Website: apple
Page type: billing-address
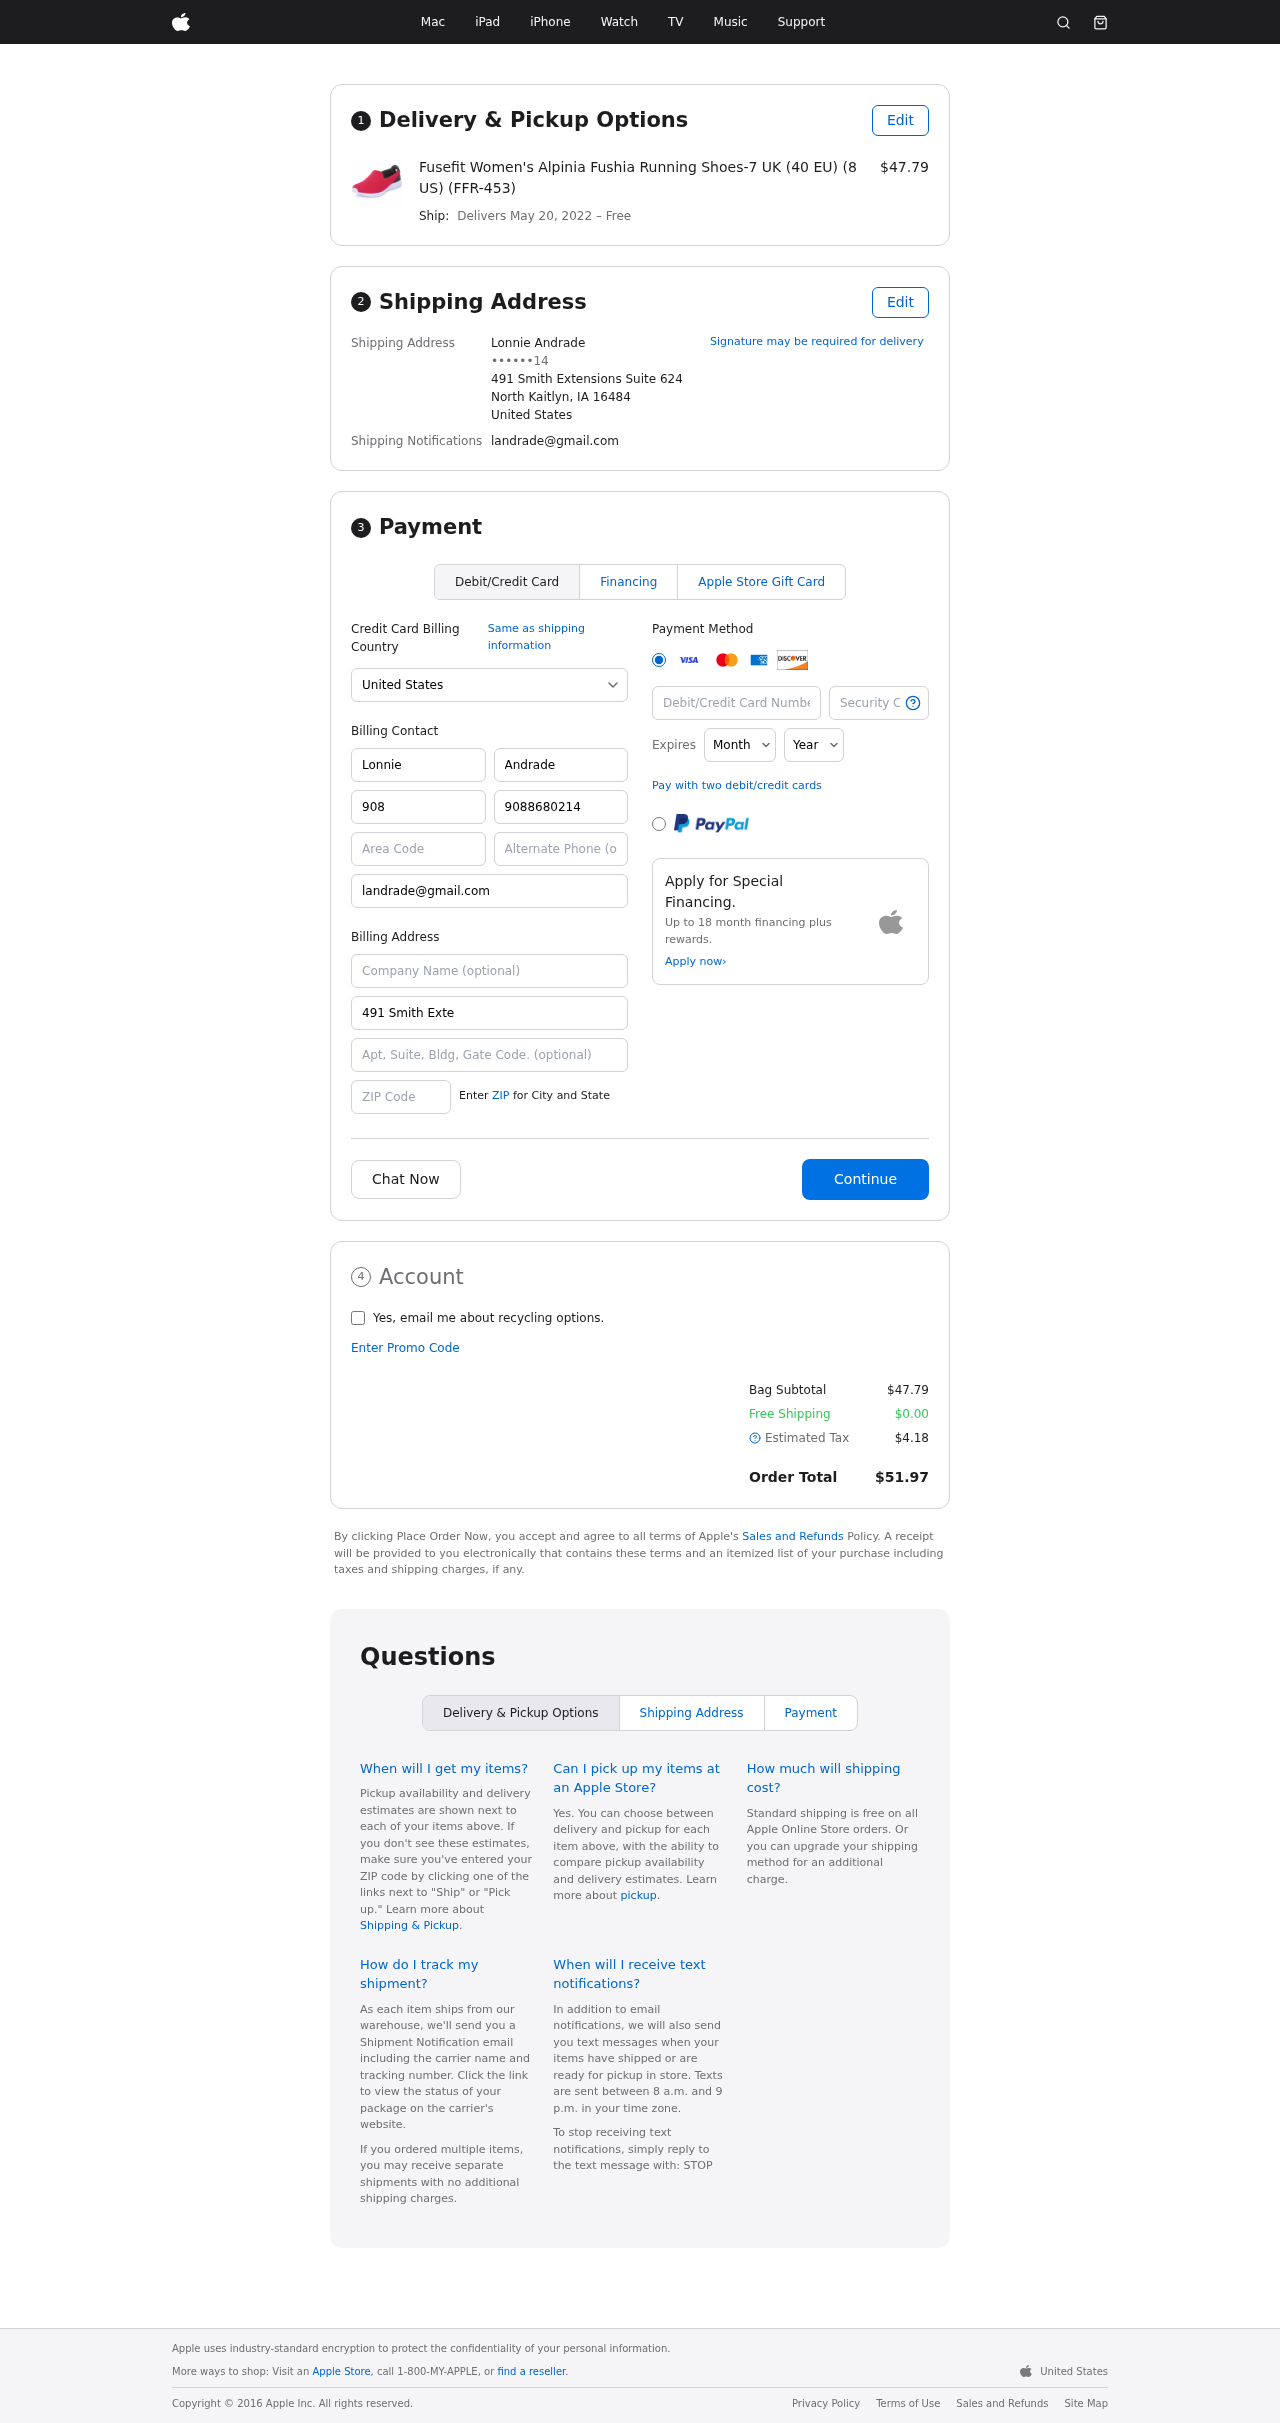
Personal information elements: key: PII_CARD_CVV
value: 885
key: PII_CARD_EXPIRY_MONTH
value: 03
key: PII_CARD_EXPIRY_YEAR
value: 30
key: PII_CARD_NUMBER
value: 2229 6781 1619 1739
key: PII_CITY_STATE_ZIP
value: North Kaitlyn, IA 16484
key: PII_COUNTRY
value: United States
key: PII_EMAIL
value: landrade@gmail.com
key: PII_FULLNAME
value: Lonnie Andrade
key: PII_STREET
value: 491 Smith Extensions Suite 624
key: PII_PHONE_MASKED
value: ••••••14
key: PII_BILLING_FIRSTNAME
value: Lonnie
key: PII_BILLING_LASTNAME
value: Andrade
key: PII_BILLING_PHONE_AREA
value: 908
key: PII_BILLING_PHONE
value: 9088680214
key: PII_BILLING_EMAIL
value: landrade@gmail.com
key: PII_BILLING_STREET
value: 491 Smith Extensions Suite 624
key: PII_BILLING_STREET2
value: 412 Mercedes Brook
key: PII_BILLING_POSTCODE
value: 16484
Product elements: key: PRODUCT1_NAME
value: Fusefit Women's Alpinia Fushia Running Shoes-7 UK (40 EU) (8 US) (FFR-453)
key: PRODUCT1_PRICE
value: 47.79
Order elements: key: ORDER_DELIVERY_DATE
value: May 20, 2022
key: ORDER_SUBTOTAL
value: $47.79
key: ORDER_SHIPPING_COST
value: $0.00
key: ORDER_TAX
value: $4.18
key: ORDER_TOTAL
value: $51.97